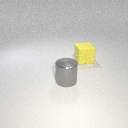
large yellow rubber cube to the right of large gray metal cylinder